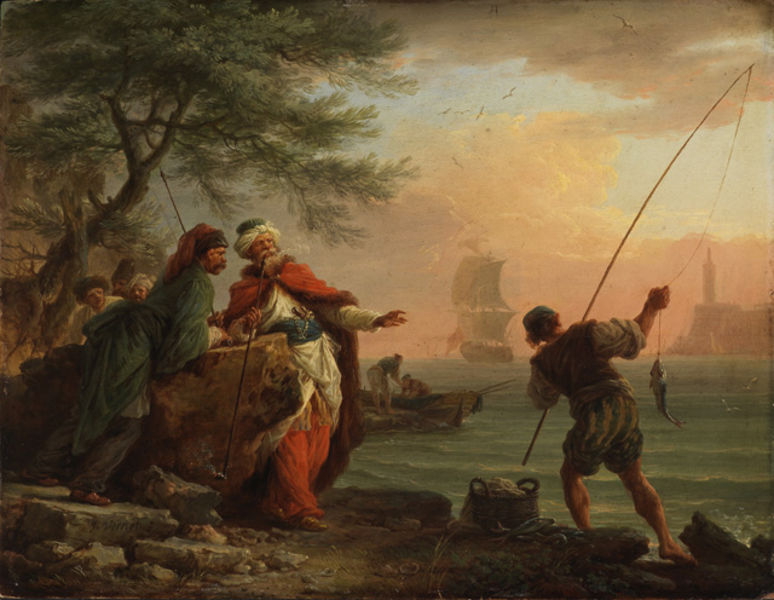
Titel: Vornehme Türken beim Fischfang zusehend
Künstler: Claude Joseph Vernet
Standort: Karlsruhe
Institution: Staatliche Kunsthalle Karlsruhe
Schlagwörter: baum, blau, dunkel, felsen, fuß, gemälde, gestein, himmel, mann, meer, nackt, umhang, wasser, weiß, wolken, fluss, grün, landschaft, menschen, sand, see, stadt, ufer, bunt, licht, männer, orange, reden, rot, tuch, wolke, malerei, bart, hose, arm, lang, stehen, stein, steine, bild, herr, öl, sonnenaufgang, vögel, kirche, rauch, sonne, land, gewand, mantel, rosa, boot, boote, kahn, ruder, turm, beine, küste, schiff, schiffe, segel, strand, wellen, geschäft, venedig, stab, fischer, leine, segelschiff, fels, mauer, abendsonne, farbe, sonnenuntergang, hafen, möwen, seestück, wetter, pfeife, rauchen, ruderboot, korb, stimmung, junge, zeigen, orient, leuchtturm, barfuß, bedrohlich, angel, leinwand, seefahrt, fisch, beute, romantisch, dolch, mittelalter, binde, fang, turban, rute, turbane, sultan, angler, angeln, merr, seeleute, osmane, byzanz, türken, orien, chiff, stein fels, wolkenaufbruch, angle, segeschiff, fetz, szarazenen, ufermann angel, abgel, fische fangen, rosa himmel, aurbeiter